Field crop: maize
Growth stage: 2
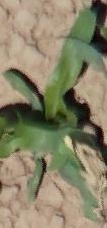
Species: maize